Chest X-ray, AP view. Patient: 57 years old, sex M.
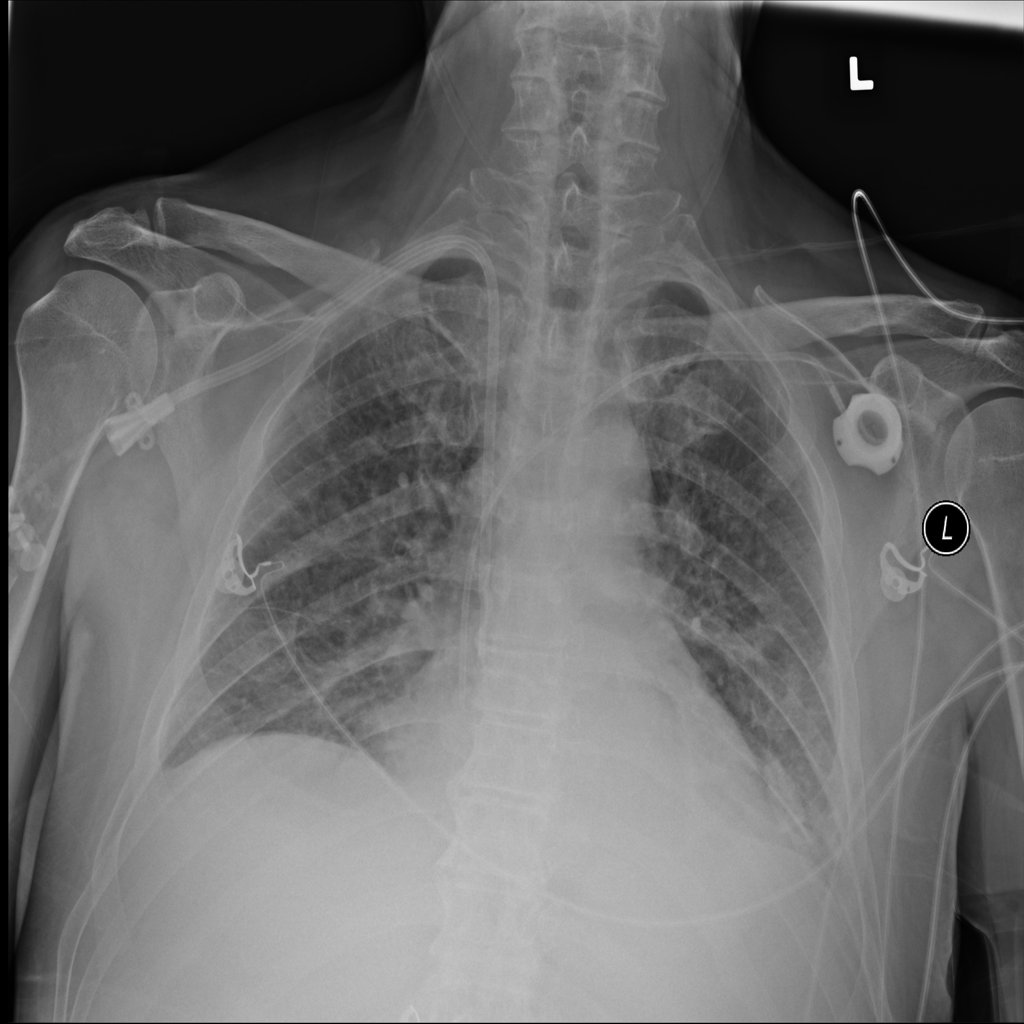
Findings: Atelectasis